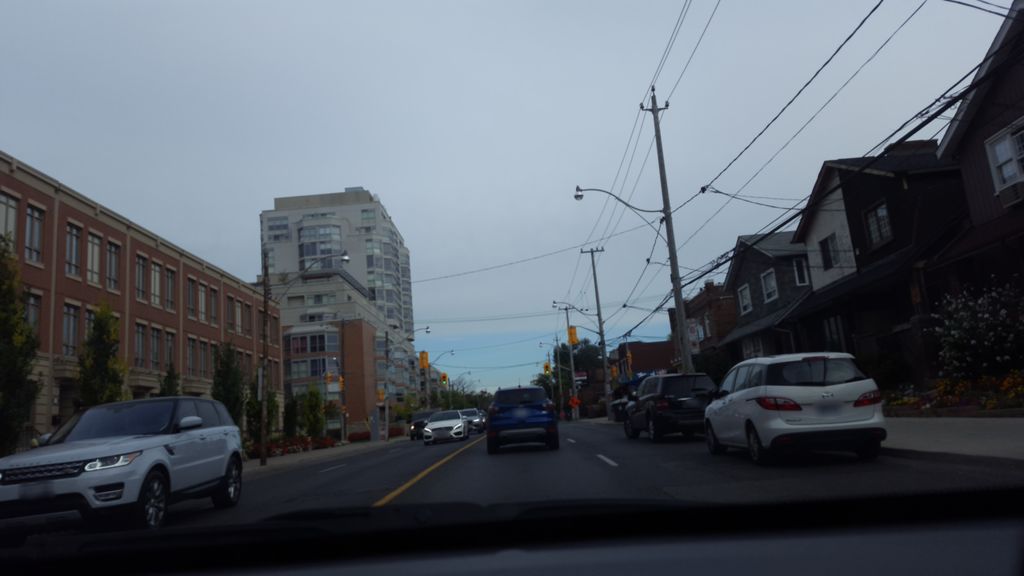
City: toronto